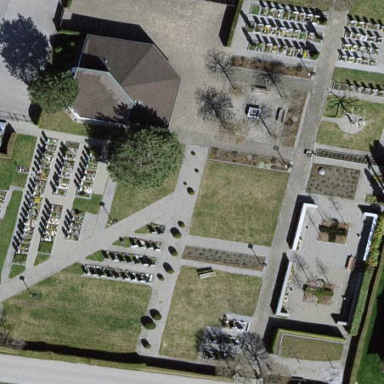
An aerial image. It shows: Cemetery.